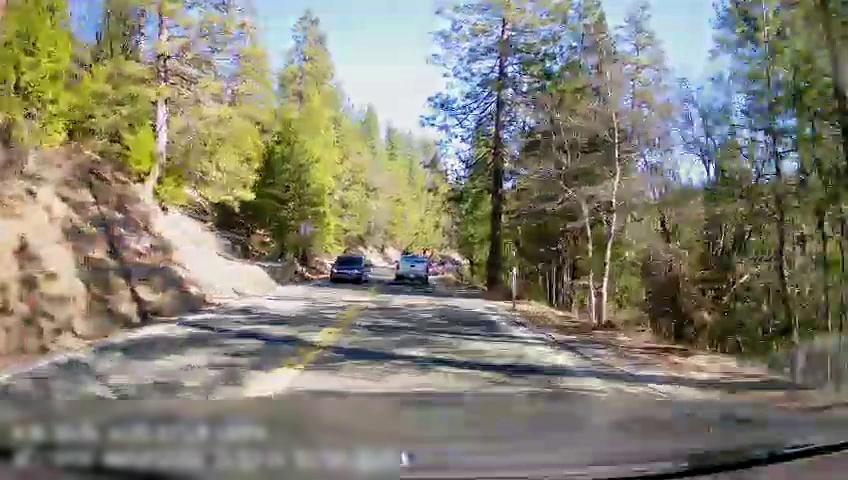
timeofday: Day
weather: Sunny
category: Drivable Space
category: Vehicles | SUV
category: Vehicles | Truck
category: Lanes | Opposite Lane
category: Lanes | Opposite Lane
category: Lanes | Current Lane
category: Lanes | Current Lane